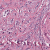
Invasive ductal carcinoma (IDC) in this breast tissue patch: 1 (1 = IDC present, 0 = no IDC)